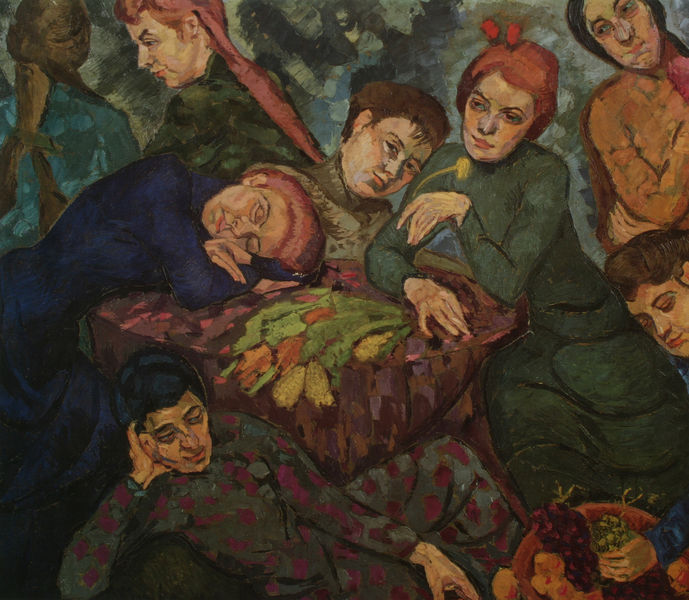
Titel: Die Träumenden
Künstler: Helene Funke
Standort: Wien
Institution: Österreichische Galerie Belvedere
Schlagwörter: blau, dunkel, gruppe, mann, schatten, schlaf, frauen, gelb, grün, menschen, ocker, abend, blume, braun, frau, kleider, köpfe, licht, männer, unterhalten, obst, expressionismus, muster, mensch, schale, stoff, pflanzen, früchte, trauben, ruhe, schlafen, schlafend, unterhaltung, rast, kissen, langeweile, klatsch, klatschweiber, weib, weiber, korb, warten, ellenbogen, blumenstrauss, gauguin, punkte, traum, trägheit, gaugin, imprssionismus, müde, träumen, ausruhen, traubenn, schalfende, tischh, tulbpen